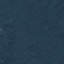
Land use / land cover class: Forest